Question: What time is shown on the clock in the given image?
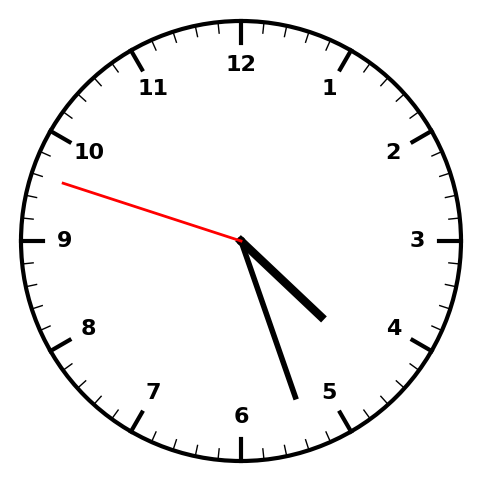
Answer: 04:26:48